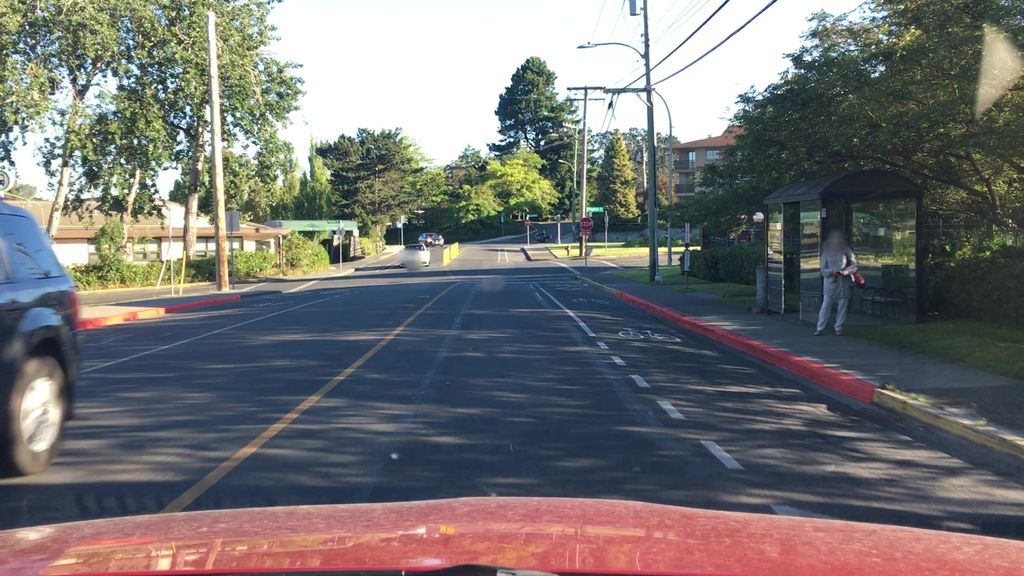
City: victoria